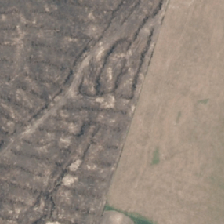
Land cover: harvested_forest